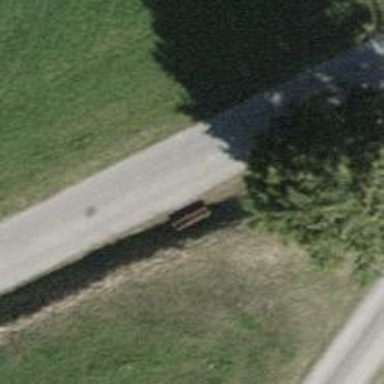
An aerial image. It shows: Brown bench.